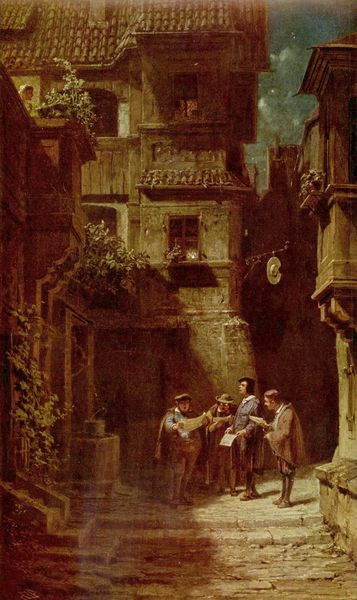
Titel: Das Ständchen
Künstler: Carl Spitzweg
Institution: Privatsammlung
Schlagwörter: baum, blau, blätter, dunkel, gemälde, himmel, laub, mann, schatten, umhang, wolken, bäume, grün, menschen, ocker, stadt, blumen, braun, fenster, frau, holz, hut, licht, männer, nacht, schwarz, strasse, tür, weiss, zimmer, dach, dame, haus, rot, weg, wolke, beige, leute, kappe, mütze, wand, kleidung, steine, teller, fünf, häuser, busch, boden, dunkelheit, mantel, drei, gesang, musik, pflanzen, brunnen, genre, kamin, turm, krug, balkon, farbig, papier, düster, bogen, fassade, gasse, ort, türen, vedute, zwei, noten, dorf, dächer, mauer, ziegel, hof, kleinstadt, beleuchtung, romantik, ölgemälde, treppe, tulpen, karten, lesen, notenblatt, notenblätter, aufgang, stufe, stufen, balkone, vier, carl spitzweg, eingang, erker, schild, spitzweg, blumenkästen, mond, stern, mondschein, sterne, pflasterstein, biedermeier, gesims, efeu, lieder, singen, sänger, mauern, brief, romantisch, mittelalter, chor, sieben, blumenkasten, lesend, schriftstück, carl, sechs, texte, eins, lied, wirtshaus, schindeln, wolkenhimmel, maid, fenste, studenten, häsuer, vortrag, barbier, friseur, ständchen, serenade, deuschland, stadtpläne, barbierschild, carl von spitzweg, kleinstdt, stadpläne